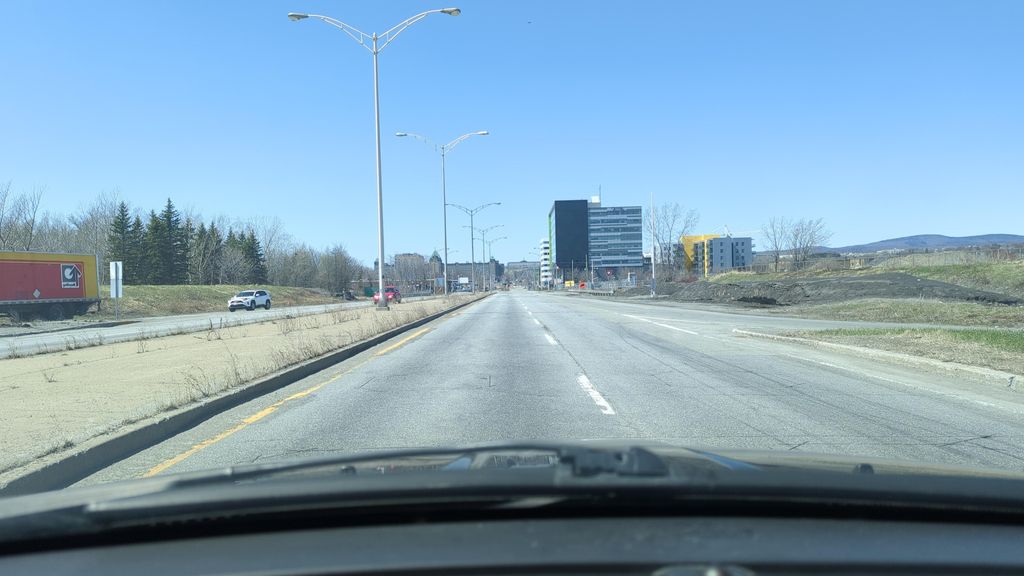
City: quebec_city